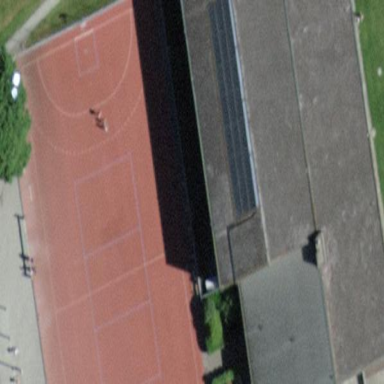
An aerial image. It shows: School building.